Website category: movie
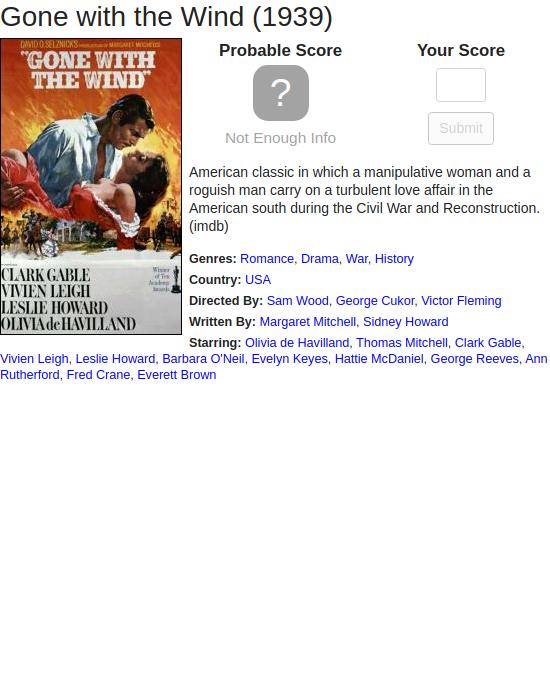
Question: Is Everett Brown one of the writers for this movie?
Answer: no

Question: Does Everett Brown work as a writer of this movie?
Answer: no

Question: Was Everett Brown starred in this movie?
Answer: yes

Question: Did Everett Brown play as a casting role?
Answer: yes

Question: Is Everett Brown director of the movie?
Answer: no